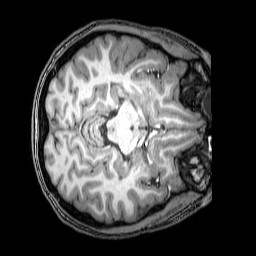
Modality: T1w
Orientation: axial
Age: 21
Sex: male